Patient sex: M
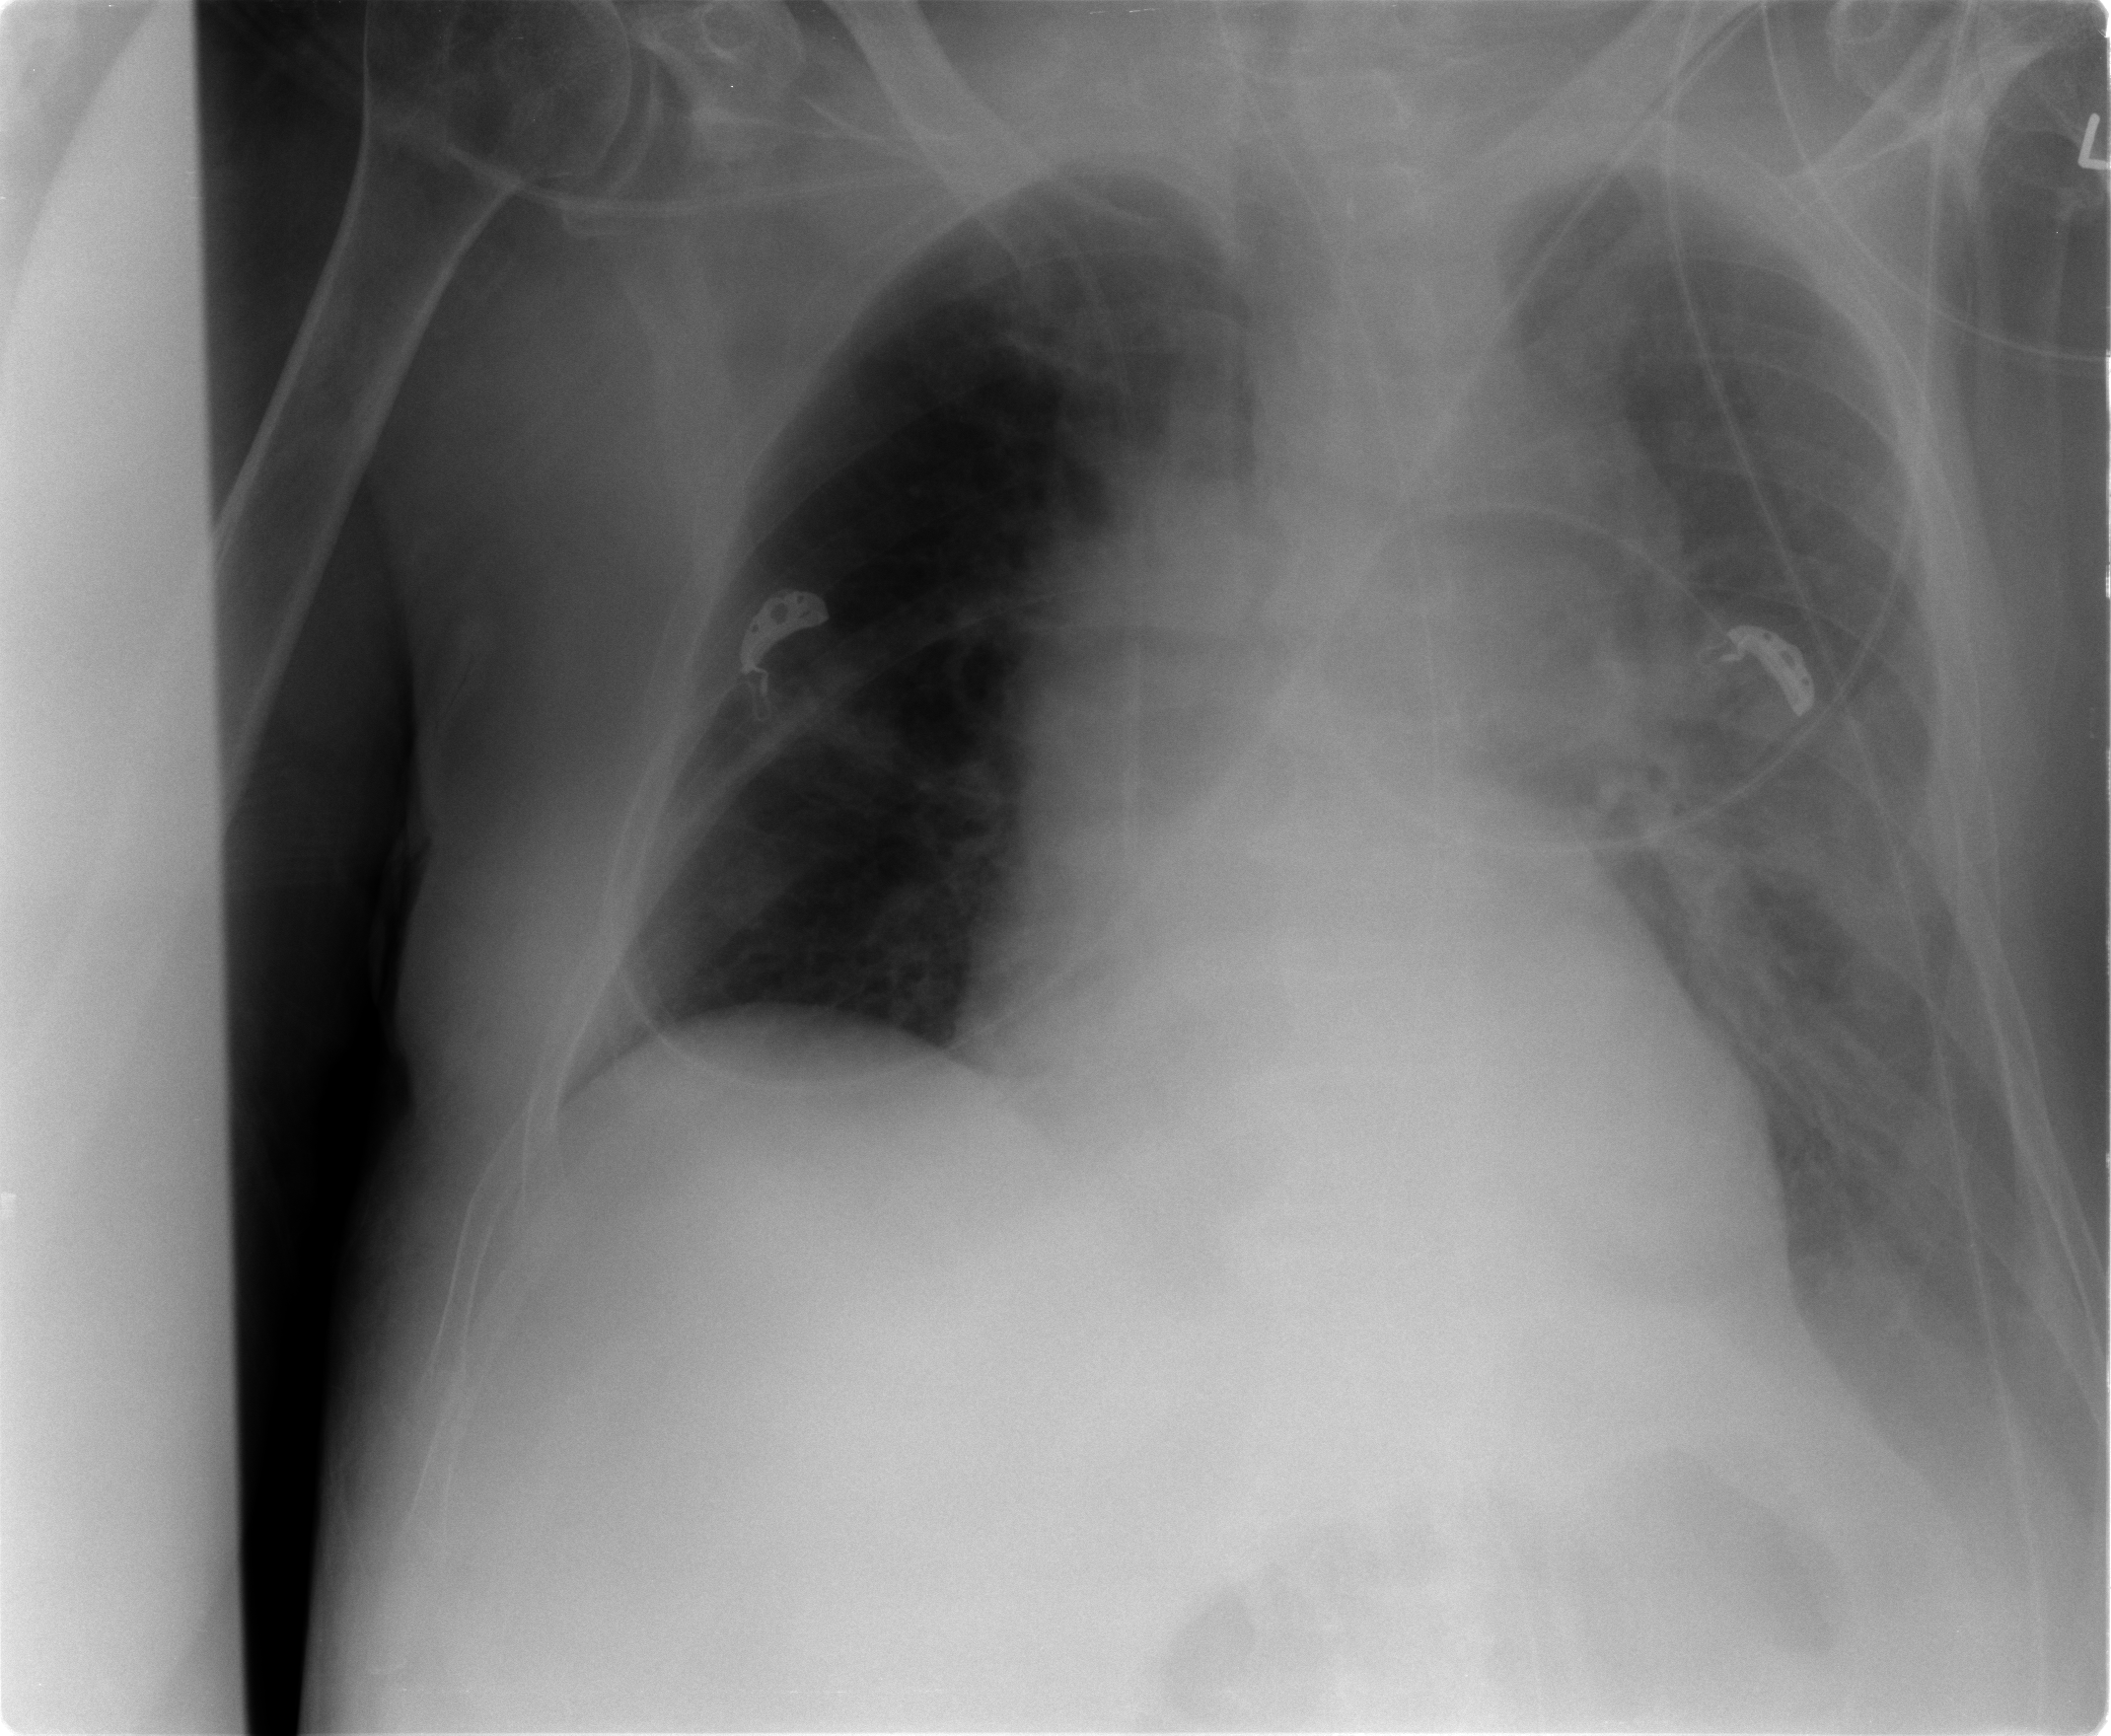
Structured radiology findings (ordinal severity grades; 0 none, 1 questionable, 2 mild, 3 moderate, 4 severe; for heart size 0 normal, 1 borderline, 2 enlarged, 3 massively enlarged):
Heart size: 0
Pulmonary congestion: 1
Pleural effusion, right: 0
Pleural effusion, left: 3
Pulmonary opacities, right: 0
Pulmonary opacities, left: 2
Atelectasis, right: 0
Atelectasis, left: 2